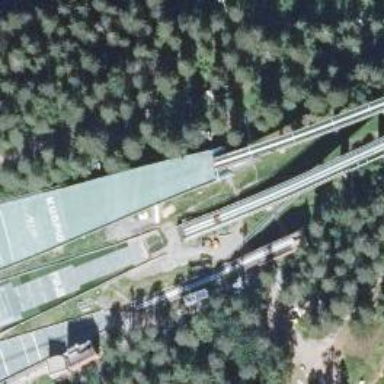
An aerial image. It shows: Ski jumping area.